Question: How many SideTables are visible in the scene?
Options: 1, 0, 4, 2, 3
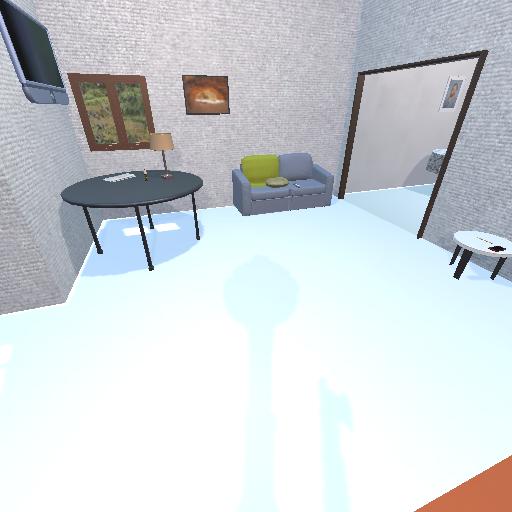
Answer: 1